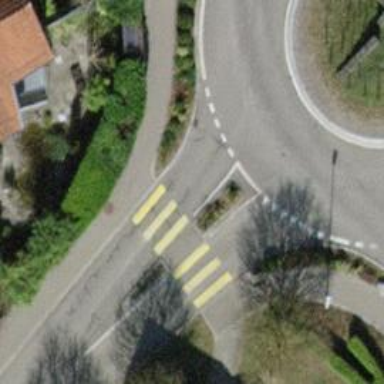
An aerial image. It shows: Marked road crossing with island and clear markings.